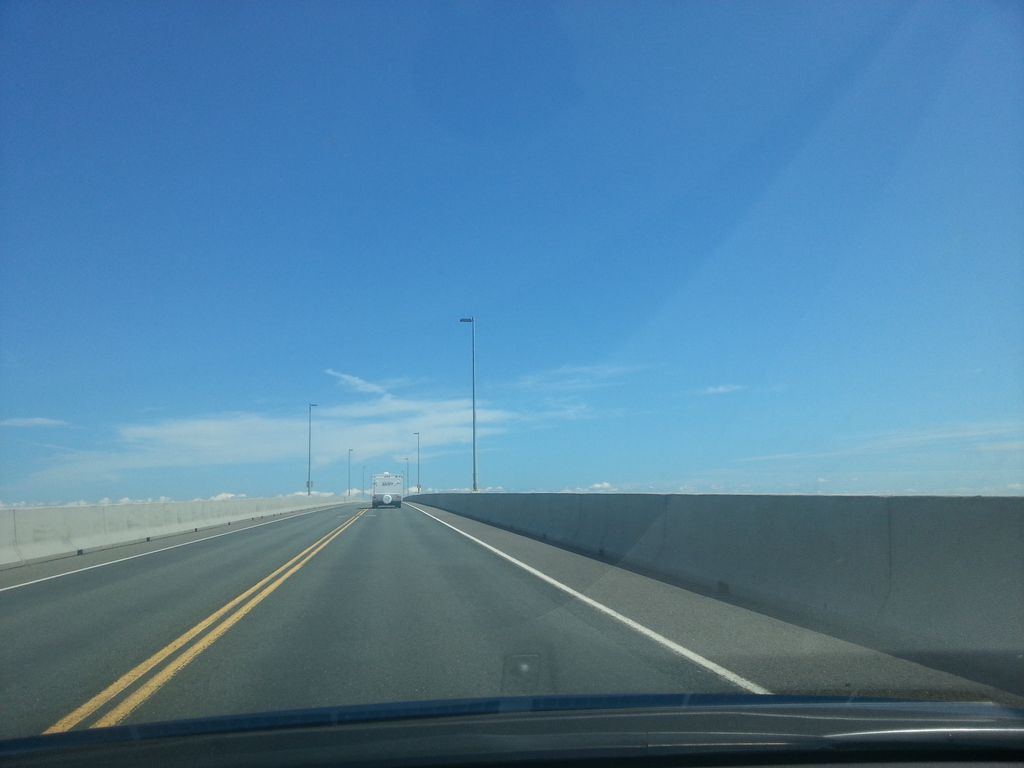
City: charlottetown